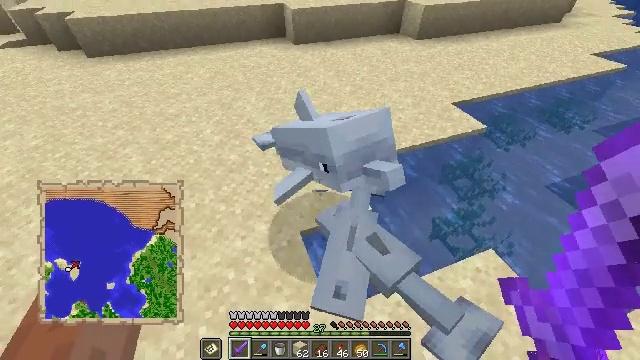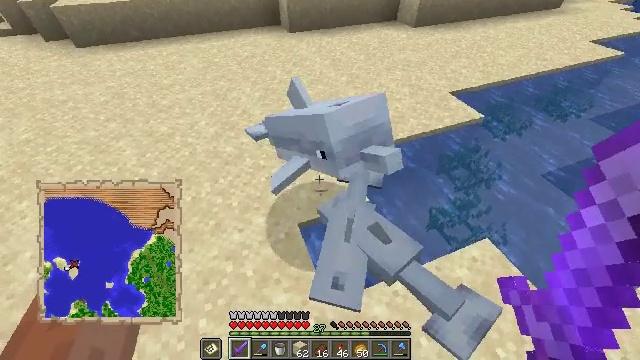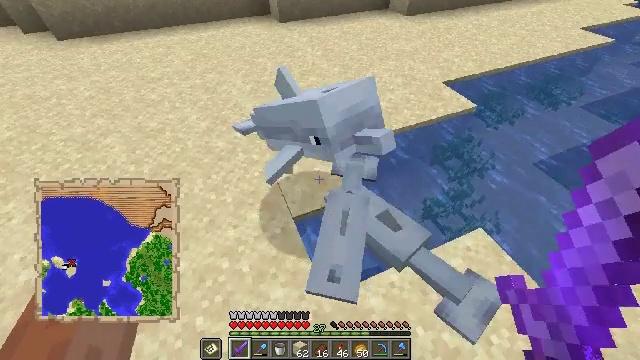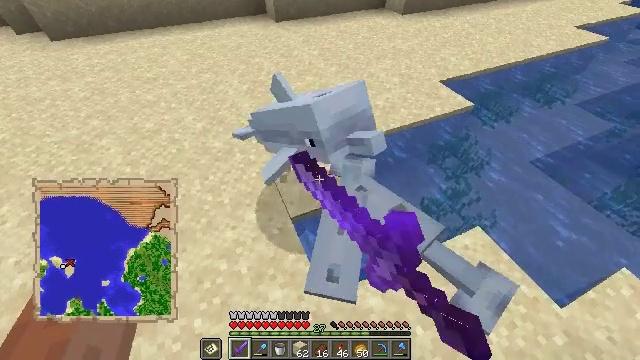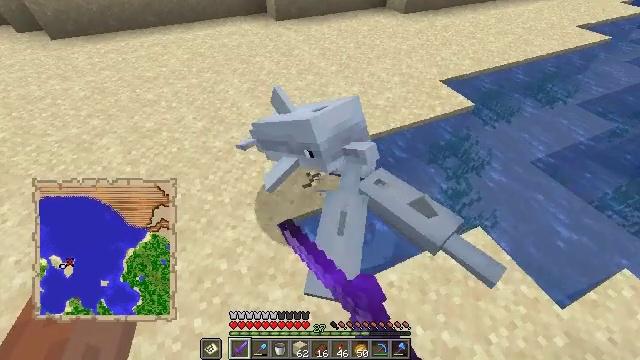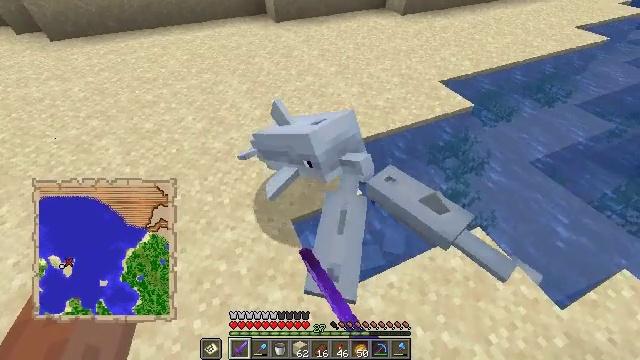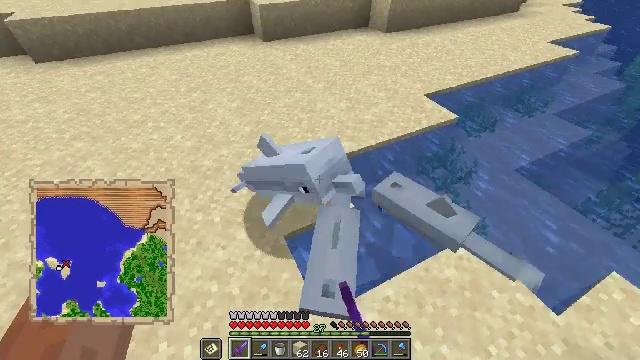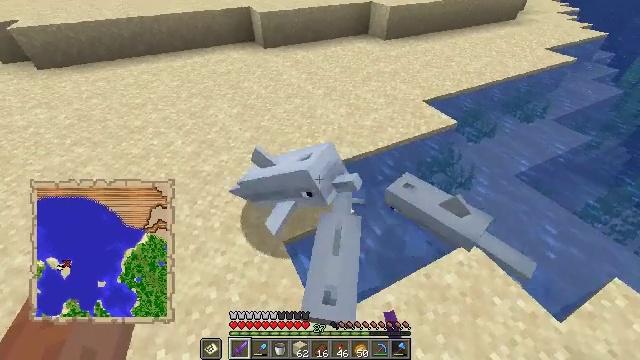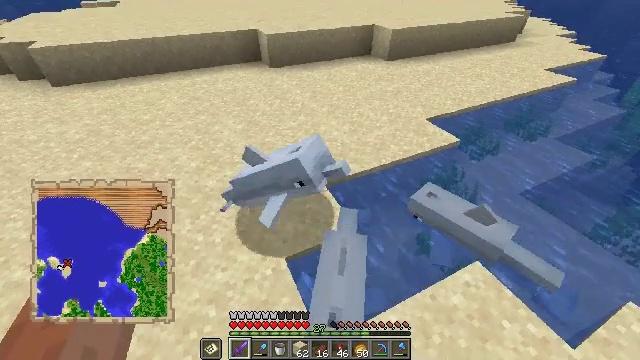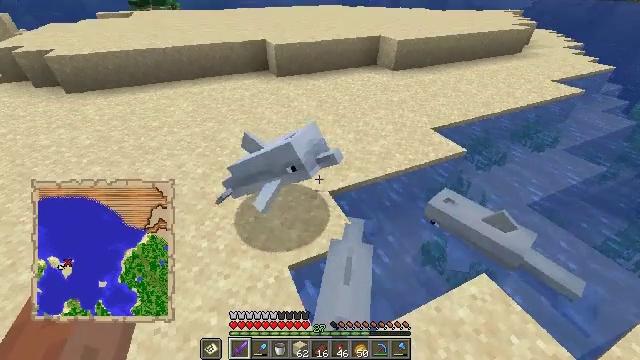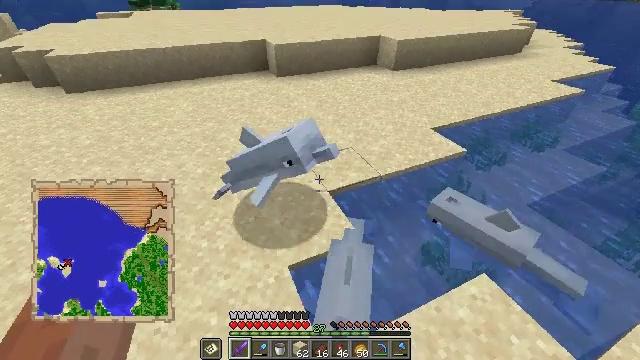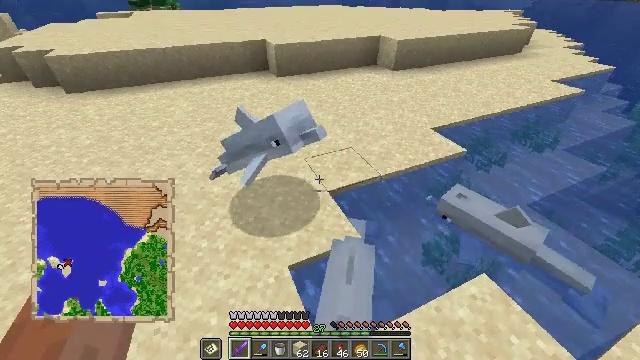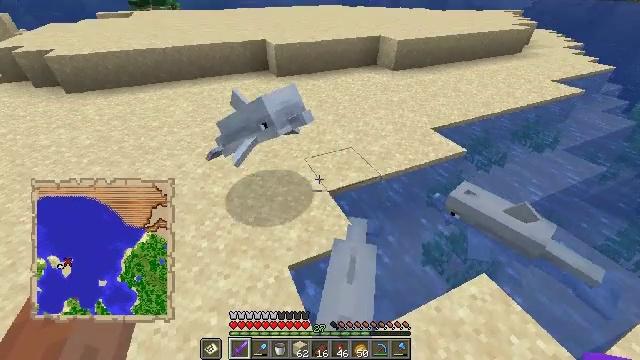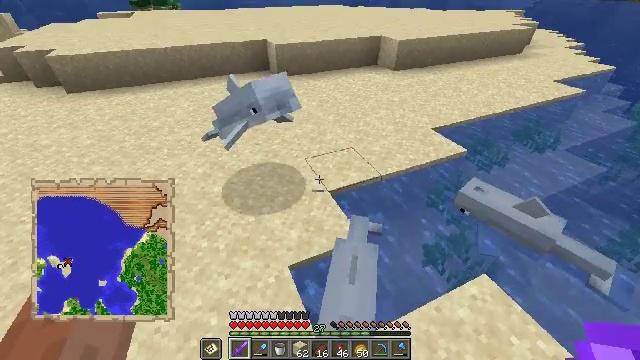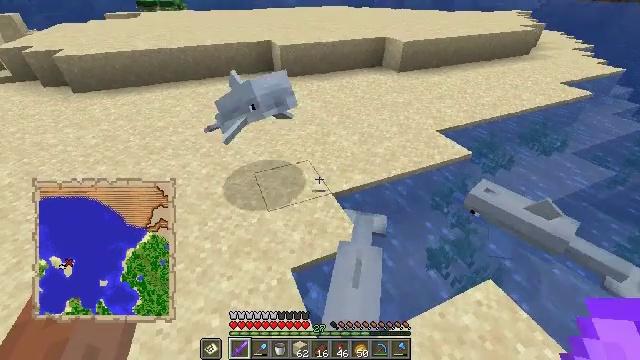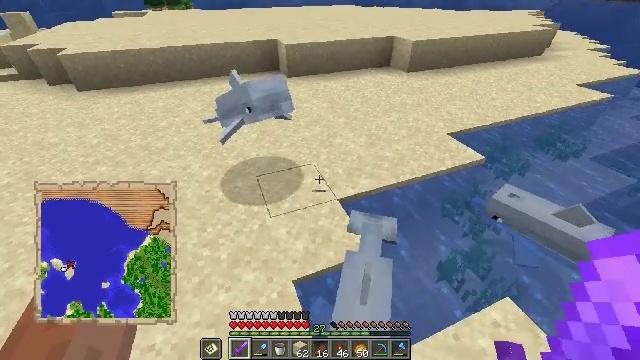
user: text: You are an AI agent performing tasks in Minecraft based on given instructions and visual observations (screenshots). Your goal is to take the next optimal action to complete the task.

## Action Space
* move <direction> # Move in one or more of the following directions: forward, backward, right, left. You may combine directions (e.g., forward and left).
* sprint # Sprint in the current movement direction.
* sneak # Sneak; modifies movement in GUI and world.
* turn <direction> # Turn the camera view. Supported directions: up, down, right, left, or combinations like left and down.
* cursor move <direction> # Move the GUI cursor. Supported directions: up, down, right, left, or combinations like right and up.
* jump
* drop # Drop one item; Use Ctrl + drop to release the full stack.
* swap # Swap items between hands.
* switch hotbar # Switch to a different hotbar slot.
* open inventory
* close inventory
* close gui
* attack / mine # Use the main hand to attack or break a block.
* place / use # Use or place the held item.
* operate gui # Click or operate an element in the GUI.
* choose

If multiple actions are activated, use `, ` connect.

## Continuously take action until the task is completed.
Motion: motion action
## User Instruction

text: Kill the dolphin.
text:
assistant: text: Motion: turn down
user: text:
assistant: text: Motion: turn right and down, attack / mine
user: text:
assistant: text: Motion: attack / mine
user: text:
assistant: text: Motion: attack / mine
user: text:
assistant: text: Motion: attack / mine
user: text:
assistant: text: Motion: turn right and up
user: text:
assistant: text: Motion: turn up
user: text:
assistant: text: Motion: turn up
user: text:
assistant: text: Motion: turn left and up
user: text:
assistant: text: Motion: no_op
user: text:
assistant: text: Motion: no_op
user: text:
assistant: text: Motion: no_op
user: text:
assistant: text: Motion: no_op
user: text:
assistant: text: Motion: move forward
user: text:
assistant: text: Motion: move forward, turn left
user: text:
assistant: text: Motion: move forward, turn left
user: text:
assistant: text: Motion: move forward, turn left and up
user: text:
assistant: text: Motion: move forward, turn left and up
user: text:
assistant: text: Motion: move forward, turn left and up
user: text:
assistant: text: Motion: move forward, turn up
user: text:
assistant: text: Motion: move forward, turn up
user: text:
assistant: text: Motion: move forward, turn left and up
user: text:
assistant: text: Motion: move forward, turn left and up
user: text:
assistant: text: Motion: move forward, turn left and up
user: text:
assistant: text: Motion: move forward, turn left and up
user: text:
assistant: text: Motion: move forward
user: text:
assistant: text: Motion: move forward, attack / mine
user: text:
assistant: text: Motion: turn left and down, attack / mine
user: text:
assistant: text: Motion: turn left and down, attack / mine
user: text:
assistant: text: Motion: turn left and up